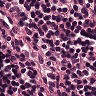
Metastatic tissue present: no